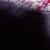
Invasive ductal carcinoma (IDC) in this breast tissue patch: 0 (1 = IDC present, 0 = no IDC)